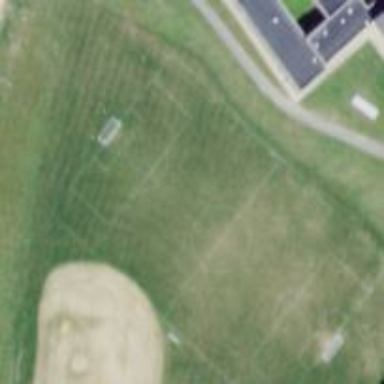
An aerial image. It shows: Soccer pitch for leisureland activities.